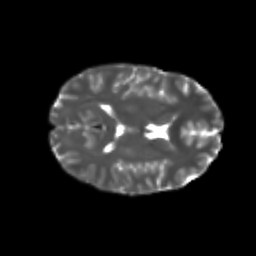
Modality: T2w
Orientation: axial
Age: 22
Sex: female
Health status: healthy
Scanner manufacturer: philips
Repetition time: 7.384 s
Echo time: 0.08599 s